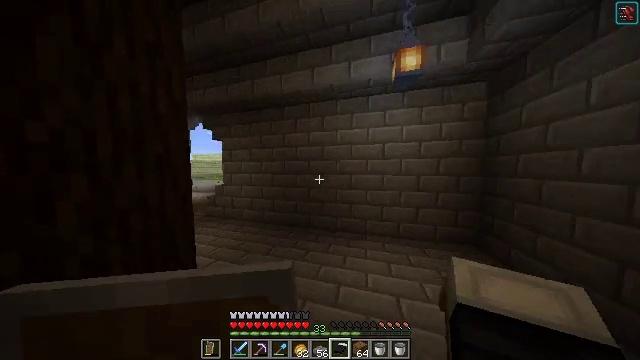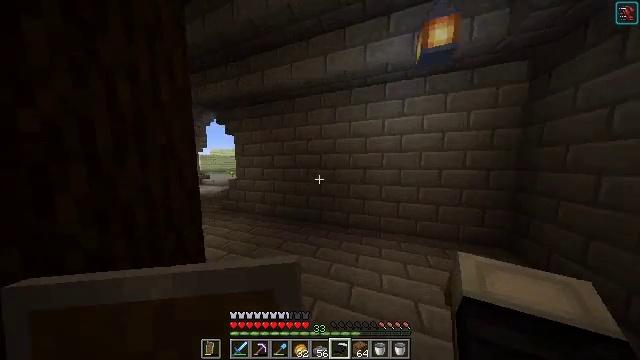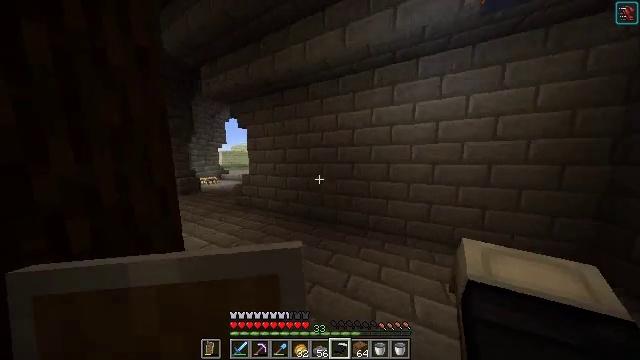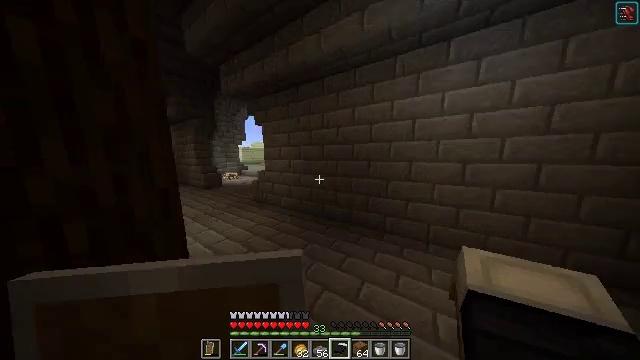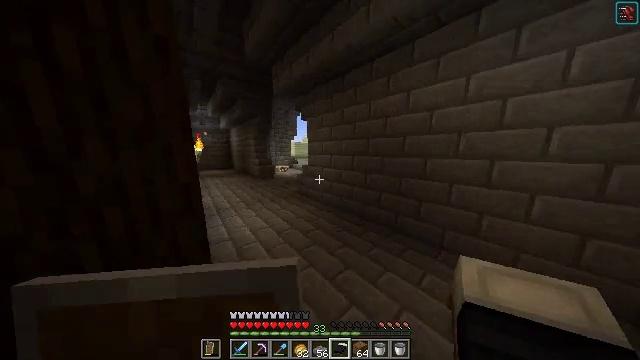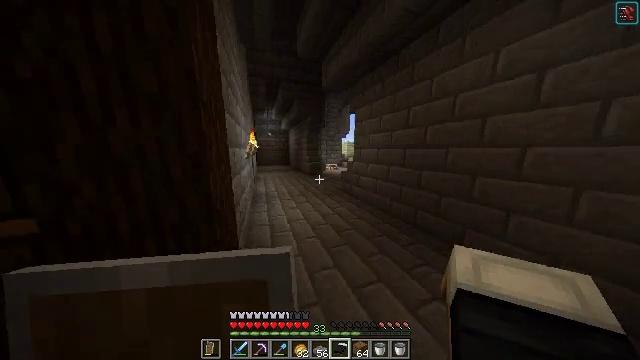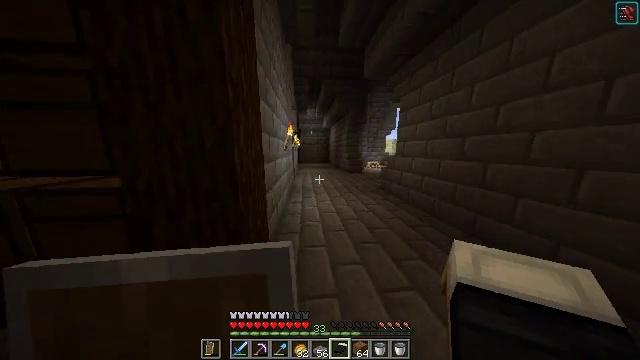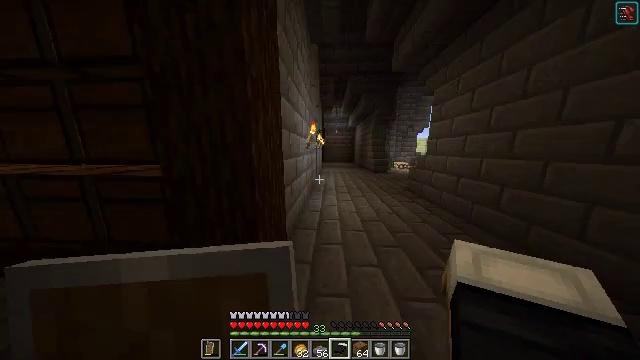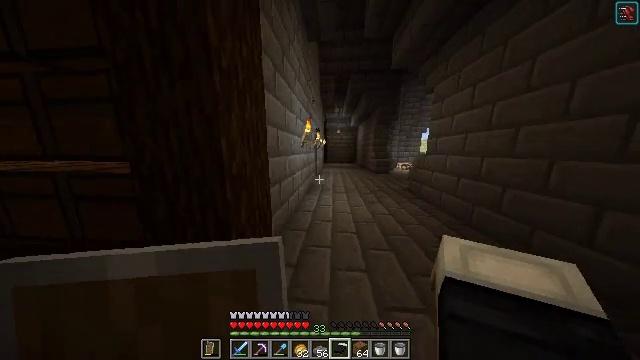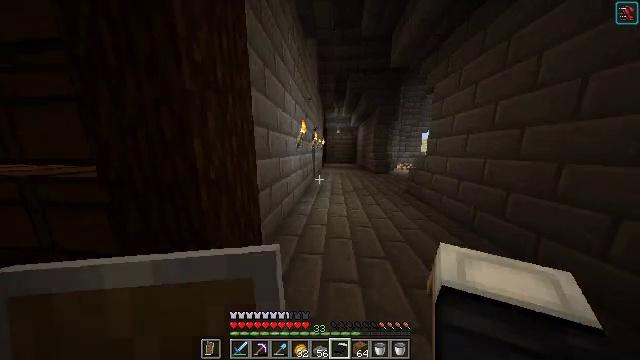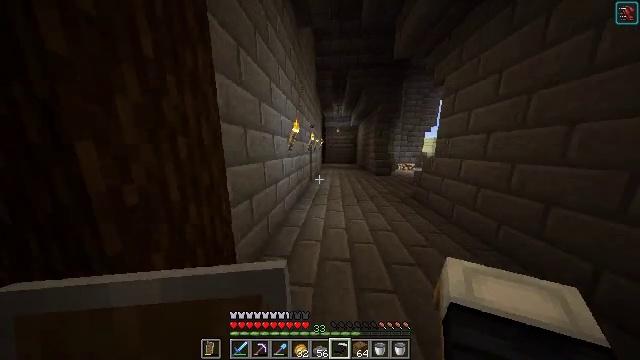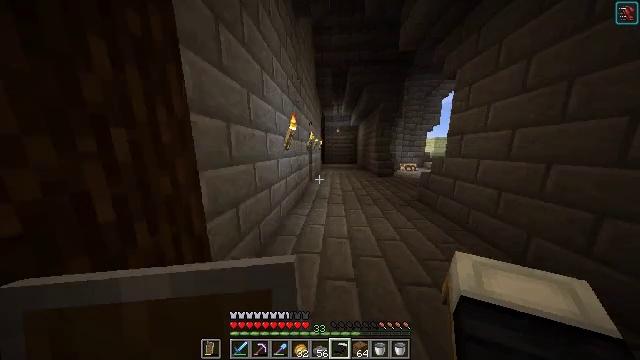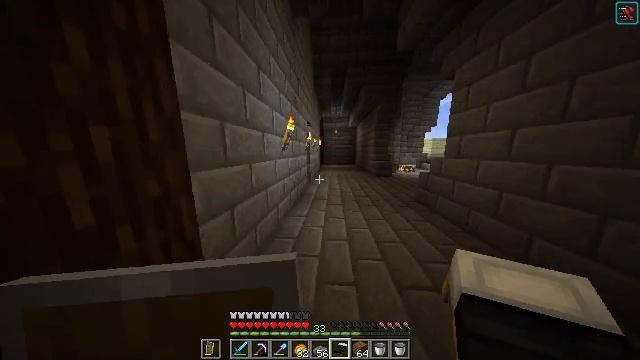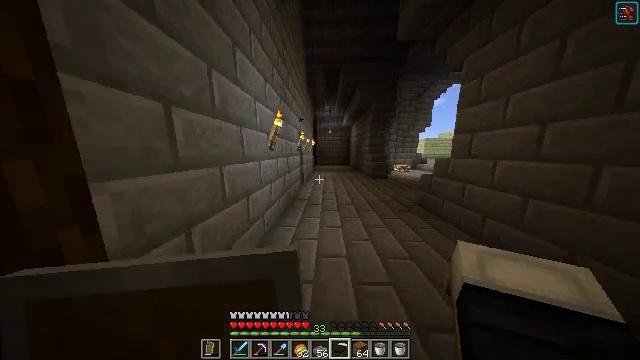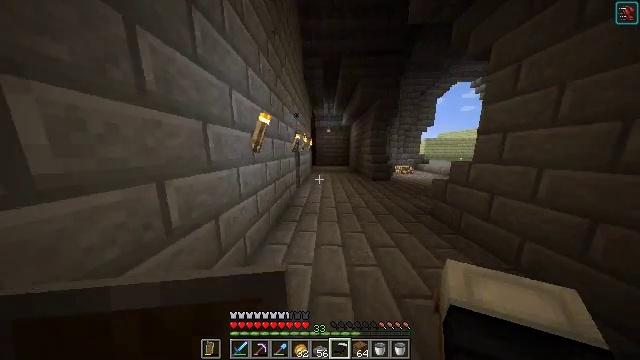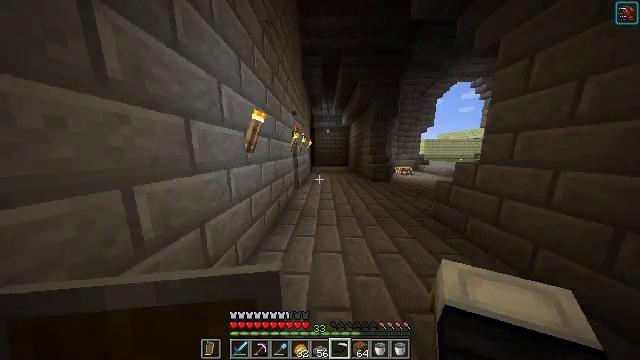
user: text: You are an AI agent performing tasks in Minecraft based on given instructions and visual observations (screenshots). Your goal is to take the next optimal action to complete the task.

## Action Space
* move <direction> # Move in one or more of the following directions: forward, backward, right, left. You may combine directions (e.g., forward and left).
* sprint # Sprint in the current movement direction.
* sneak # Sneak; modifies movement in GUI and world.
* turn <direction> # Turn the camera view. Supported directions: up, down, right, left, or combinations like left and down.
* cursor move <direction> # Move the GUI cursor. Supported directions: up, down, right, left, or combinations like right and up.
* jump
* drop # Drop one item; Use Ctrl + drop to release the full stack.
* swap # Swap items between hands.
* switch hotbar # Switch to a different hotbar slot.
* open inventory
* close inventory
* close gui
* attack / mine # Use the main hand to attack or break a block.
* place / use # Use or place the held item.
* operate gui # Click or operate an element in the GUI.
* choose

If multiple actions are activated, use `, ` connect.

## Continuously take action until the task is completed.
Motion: motion action
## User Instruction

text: Create a spruce sign with the crafting table.
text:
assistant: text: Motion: move forward, turn left and down
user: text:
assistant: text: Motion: move forward, turn left and down
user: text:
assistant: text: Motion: move forward and move right, turn left and down
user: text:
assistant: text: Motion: move forward and move right, turn left and down
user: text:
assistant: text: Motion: move forward and move right, turn left
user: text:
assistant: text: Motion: move forward and move right, turn left
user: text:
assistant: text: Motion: move forward and move right, turn left
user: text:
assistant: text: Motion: move forward, turn left
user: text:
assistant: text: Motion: move forward
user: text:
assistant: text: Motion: move forward
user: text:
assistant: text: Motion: move forward
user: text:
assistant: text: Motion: move forward
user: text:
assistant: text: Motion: move forward, turn right
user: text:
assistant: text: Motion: move forward
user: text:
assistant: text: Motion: move forward
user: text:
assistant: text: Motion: move forward
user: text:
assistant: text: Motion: move forward
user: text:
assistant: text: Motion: move forward
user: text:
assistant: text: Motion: move forward
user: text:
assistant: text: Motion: move forward
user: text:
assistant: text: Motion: move forward
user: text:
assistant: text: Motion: move forward
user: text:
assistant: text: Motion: move forward
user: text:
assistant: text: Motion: move forward
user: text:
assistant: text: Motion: move forward
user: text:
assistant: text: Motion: move forward
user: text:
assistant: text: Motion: move forward
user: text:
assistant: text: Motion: move forward
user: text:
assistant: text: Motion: move forward
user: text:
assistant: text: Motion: move forward